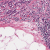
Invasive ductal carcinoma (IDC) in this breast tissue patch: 1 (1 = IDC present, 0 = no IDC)